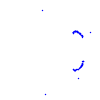
Particle: proton